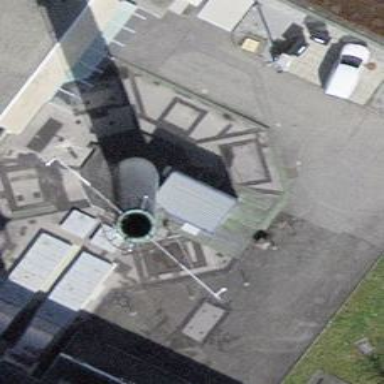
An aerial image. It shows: Concrete chimney.